Interaction volume radius: 10 \u00c5
Interaction volume height: 10 \u00c5
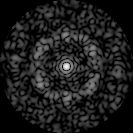
Disorder parameter: 0.8033